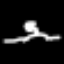
Label: palm tree